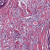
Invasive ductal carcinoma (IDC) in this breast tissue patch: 0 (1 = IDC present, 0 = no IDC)